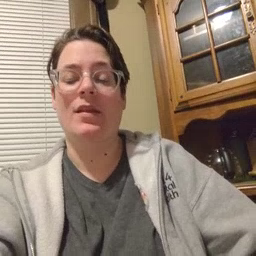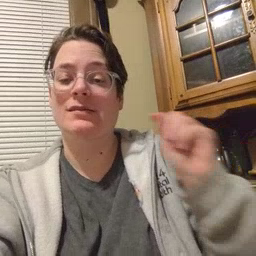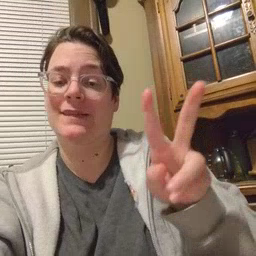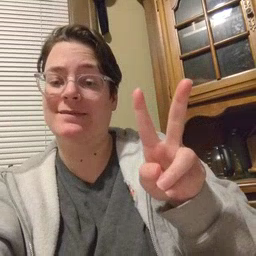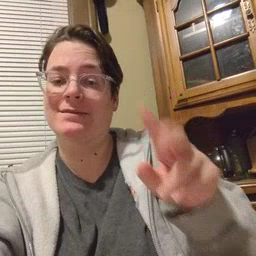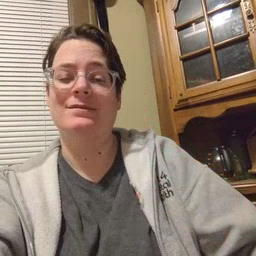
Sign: TV